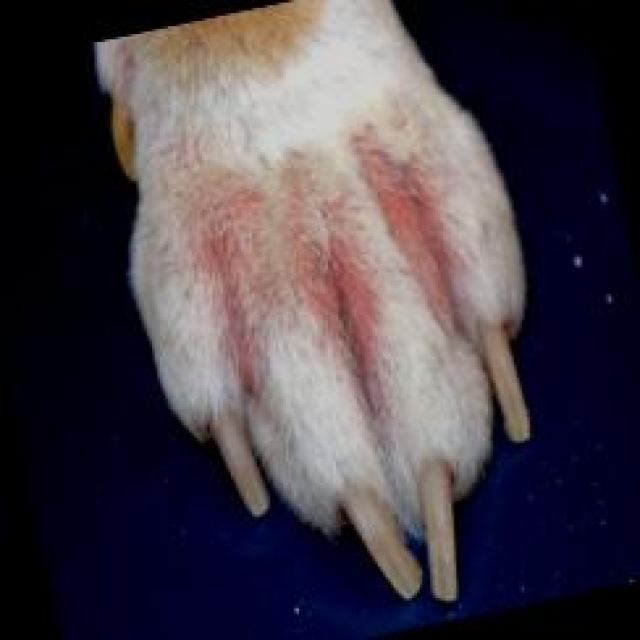
Canine hypersensitivity reaction — allergic skin response with urticaria, erythema, pruritus, and angioedema. May be food, environmental, or flea allergy related.